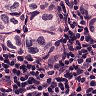
Metastatic tissue present: yes